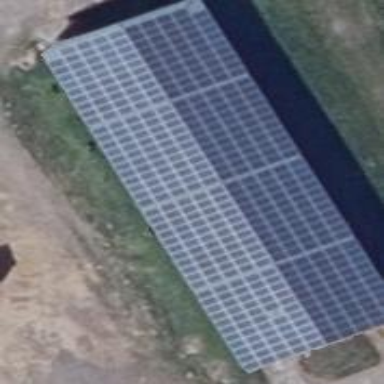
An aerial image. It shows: Small solar photovoltaic panel generator inside building.